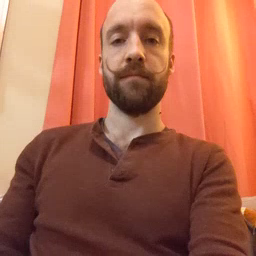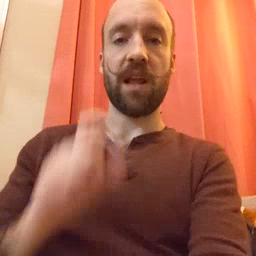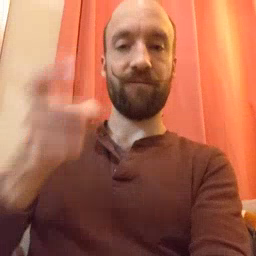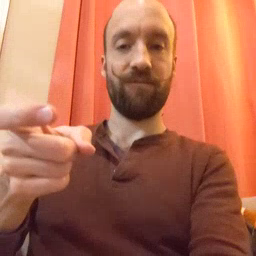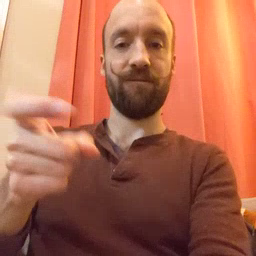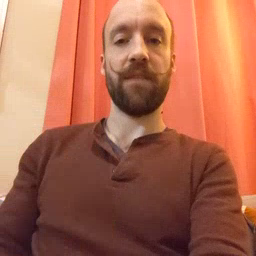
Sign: gift